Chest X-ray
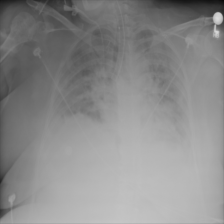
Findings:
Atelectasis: negative
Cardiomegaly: negative
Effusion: negative
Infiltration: negative
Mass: negative
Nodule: negative
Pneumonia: negative
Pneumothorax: negative
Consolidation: negative
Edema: negative
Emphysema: negative
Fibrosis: negative
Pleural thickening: negative
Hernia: negative